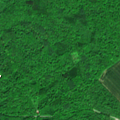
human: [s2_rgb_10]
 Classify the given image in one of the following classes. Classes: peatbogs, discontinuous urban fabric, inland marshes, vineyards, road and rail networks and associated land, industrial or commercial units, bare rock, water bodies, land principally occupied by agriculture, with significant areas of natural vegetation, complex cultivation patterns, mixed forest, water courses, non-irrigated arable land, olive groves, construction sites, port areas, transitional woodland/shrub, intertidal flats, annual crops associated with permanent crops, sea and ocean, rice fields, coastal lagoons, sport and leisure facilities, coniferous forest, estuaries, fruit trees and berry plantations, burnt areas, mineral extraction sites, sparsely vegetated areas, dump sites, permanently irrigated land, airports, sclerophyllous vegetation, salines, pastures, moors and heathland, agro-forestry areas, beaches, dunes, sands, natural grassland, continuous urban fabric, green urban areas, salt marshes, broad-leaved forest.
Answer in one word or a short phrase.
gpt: non-irrigated arable land, complex cultivation patterns, broad-leaved forest